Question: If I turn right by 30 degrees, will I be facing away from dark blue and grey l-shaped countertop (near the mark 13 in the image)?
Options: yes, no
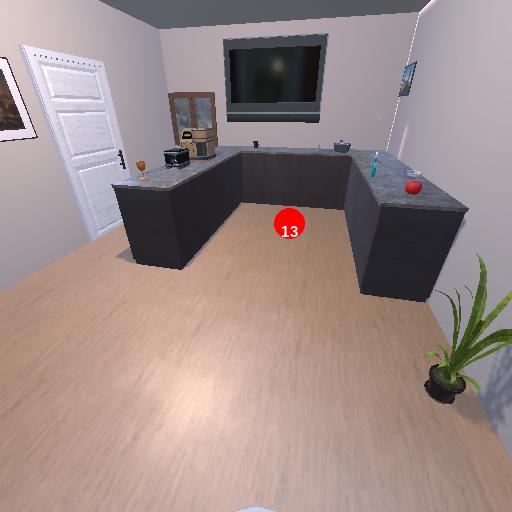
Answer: yes